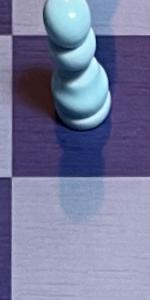
Label: Empty